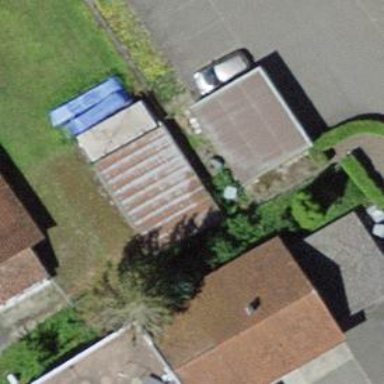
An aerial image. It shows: Building with tile roof.